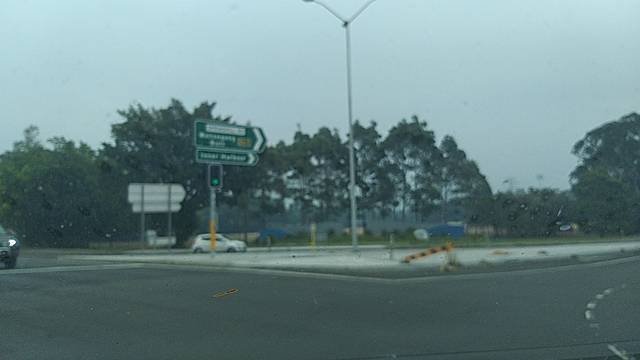
Region: Australia
Coordinates: -34.466, 150.872